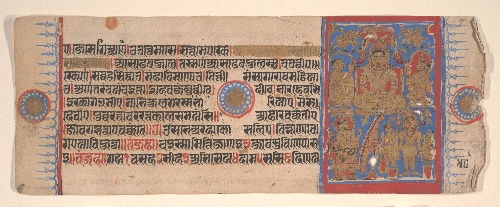
Artist: Bhadrabahu
Artist bio: Indian, died ca. 356 BCE
Date: 15th century
Object type: Folio
Classification: Paintings
Medium: Ink, opaque watercolor, and gold on paper
Culture: India (Gujarat)
Dimensions: (Average size .1–.71): 4 1/2 x 11 3/8 in. (11.4 x 28.9 cm)
Department: Asian Art
Credit line: Bequest of Cora Timken Burnett, 1956
Accession year: 1957
Repository: Metropolitan Museum of Art, New York, NY